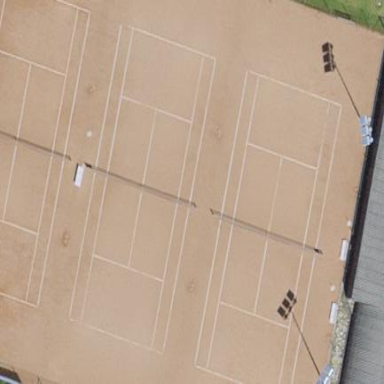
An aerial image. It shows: Tennis court on the leisure land pitch.